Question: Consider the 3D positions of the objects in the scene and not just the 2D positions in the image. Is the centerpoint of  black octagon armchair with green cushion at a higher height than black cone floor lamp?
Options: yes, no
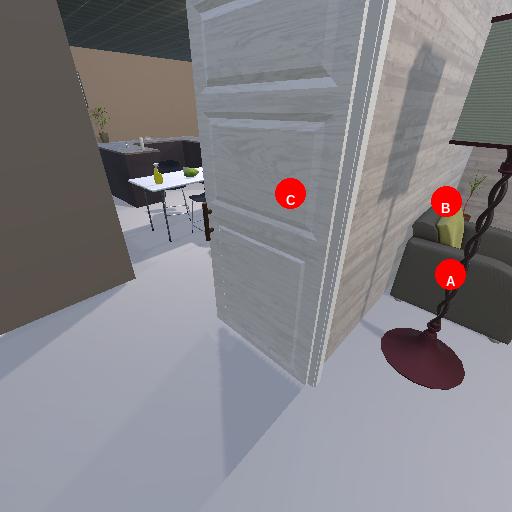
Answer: yes